Question: How can I show hidden(disabled) TD elements in standard JQ datepicker?

I have tried this way, but that doesn't work:
'''
$('#datepicker').multiDatesPicker({
dateFormat: 'dd/mm/yy',
onSelect: function(date){
var dates = $('#datepicker').multiDatesPicker('getDates');
$('.ui-state-disabled').empty();
$('.ui-state-disabled').append('<a class="ui-state-default" href="#"> </a>');
}
});
'''
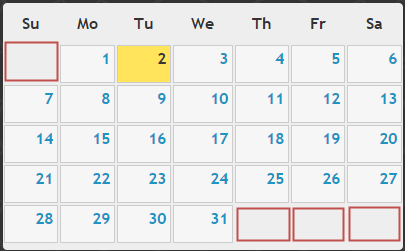
Answer: The base <URL>. You should be able to do the same in this extension.
'''
$('#datepicker').multiDatesPicker({
dateFormat: 'dd/mm/yy',
showOtherMonths: true,
selectOtherMonths: true
})
'''